Interaction volume radius: 5 \u00c5
Interaction volume height: 30 \u00c5
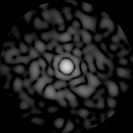
Disorder parameter: 0.8302